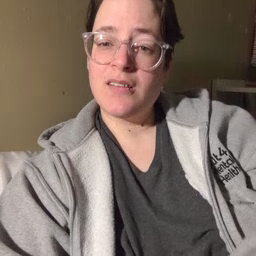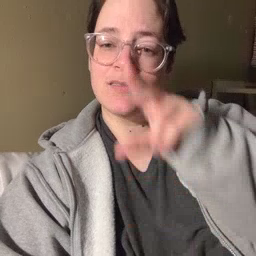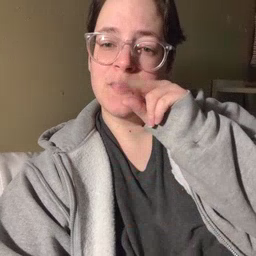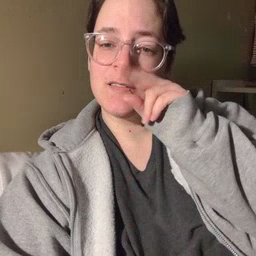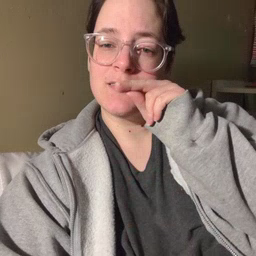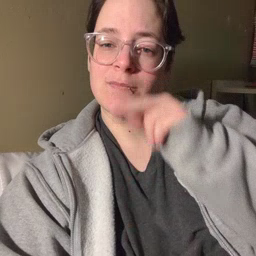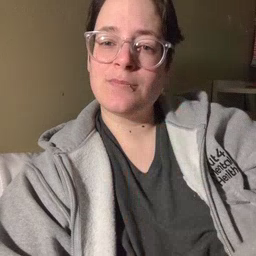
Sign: duck